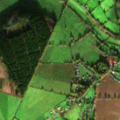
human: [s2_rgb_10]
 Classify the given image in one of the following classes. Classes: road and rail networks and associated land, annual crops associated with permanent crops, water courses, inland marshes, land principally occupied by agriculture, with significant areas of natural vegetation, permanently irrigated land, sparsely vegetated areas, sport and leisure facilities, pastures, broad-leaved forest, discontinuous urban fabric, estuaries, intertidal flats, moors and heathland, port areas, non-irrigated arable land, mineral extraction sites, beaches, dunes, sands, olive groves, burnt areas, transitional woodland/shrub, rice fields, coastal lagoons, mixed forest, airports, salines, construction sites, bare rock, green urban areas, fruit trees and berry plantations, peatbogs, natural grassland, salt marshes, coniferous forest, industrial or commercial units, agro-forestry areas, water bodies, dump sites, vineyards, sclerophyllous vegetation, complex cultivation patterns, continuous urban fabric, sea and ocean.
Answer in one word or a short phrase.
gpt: discontinuous urban fabric, non-irrigated arable land, pastures, coniferous forest